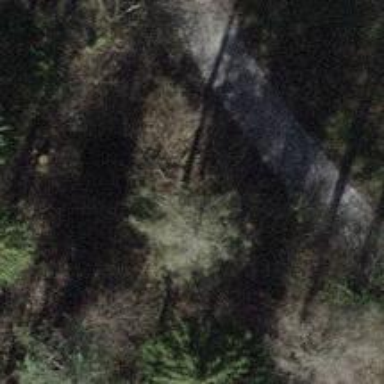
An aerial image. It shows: Unclassified paved road with grade 1 tracktype.